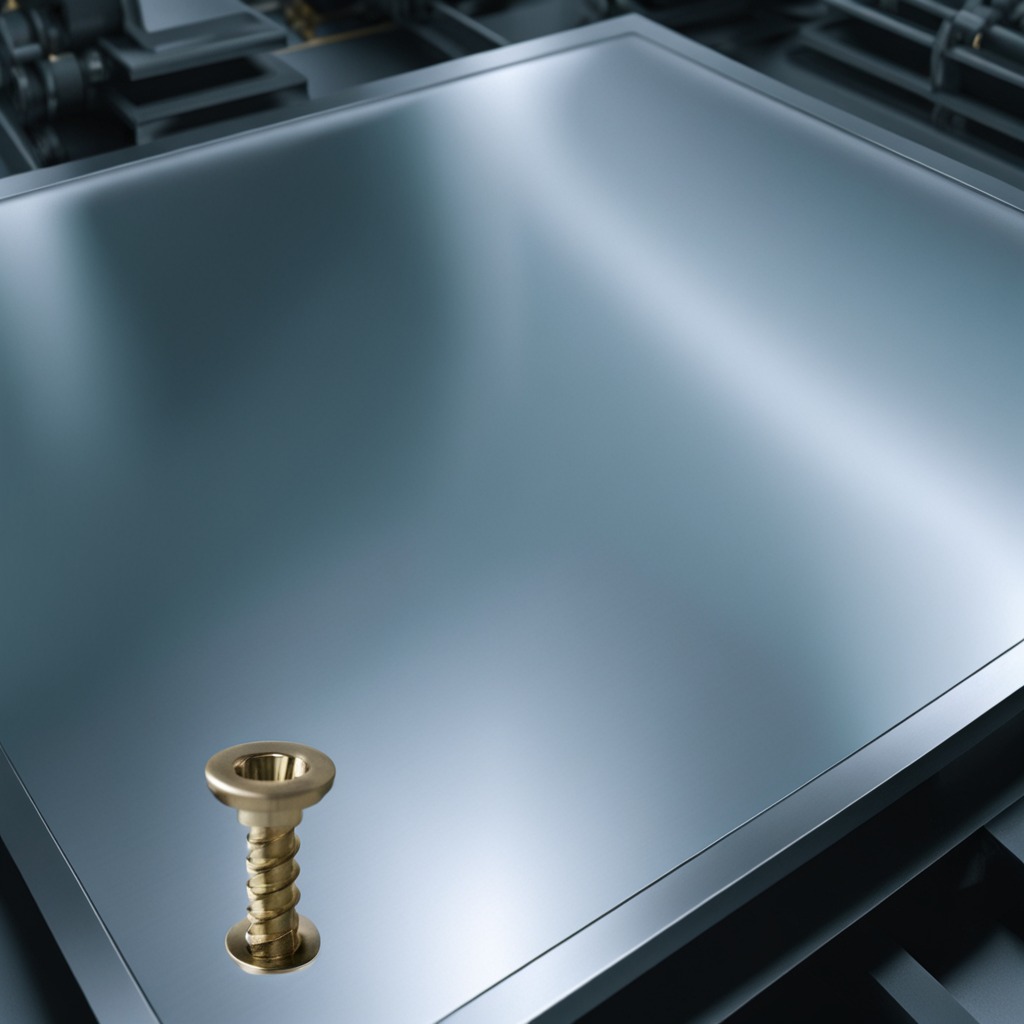
A metal screw is lying on the metal table.